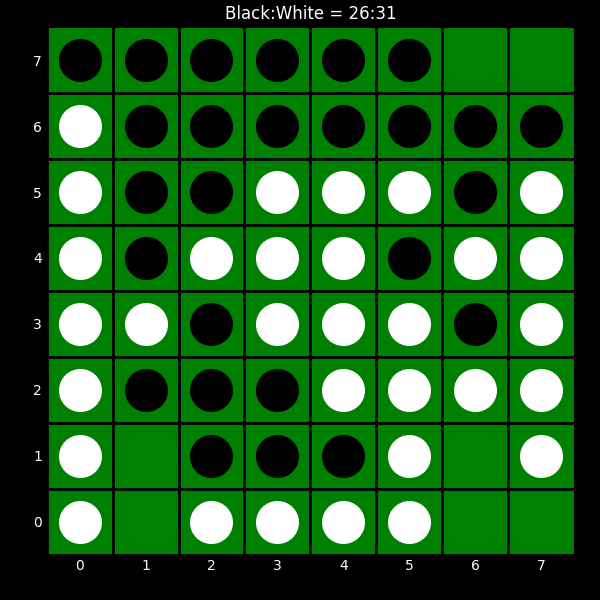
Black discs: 26
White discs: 31